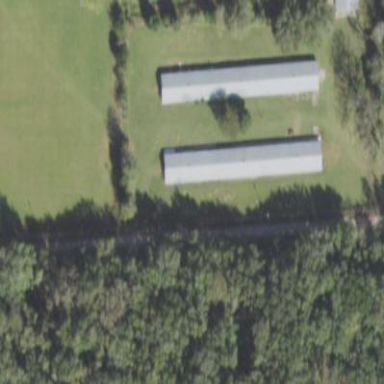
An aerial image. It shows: Poultry farmyard.